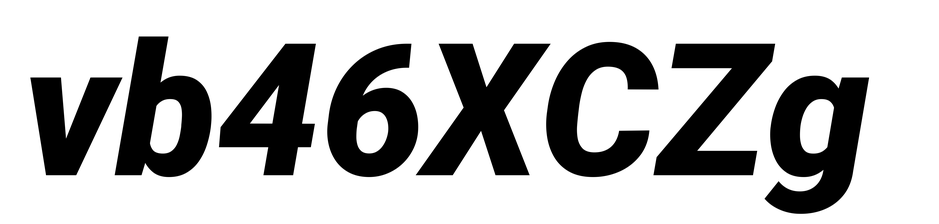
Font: Roboto-Italic_Black_Italic